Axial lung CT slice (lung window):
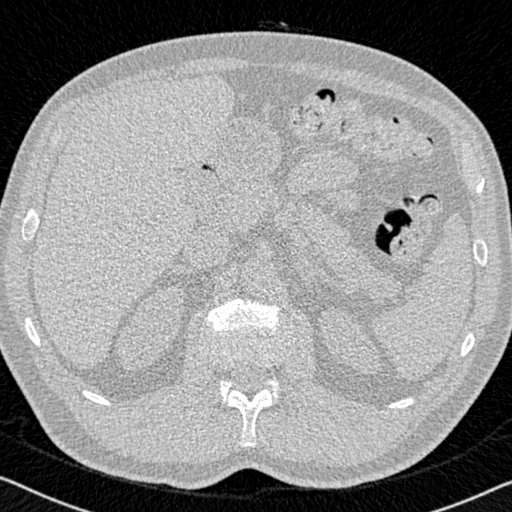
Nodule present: no